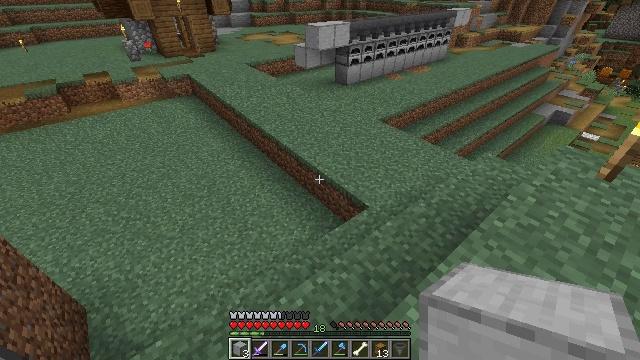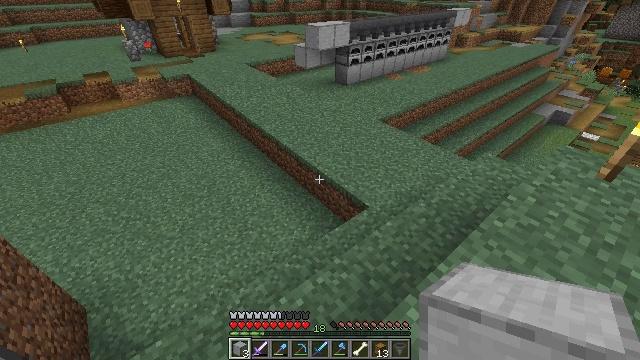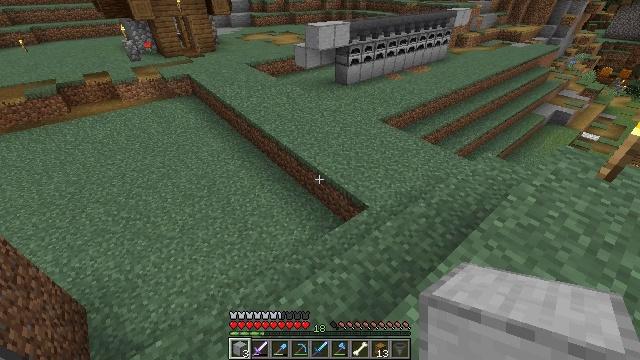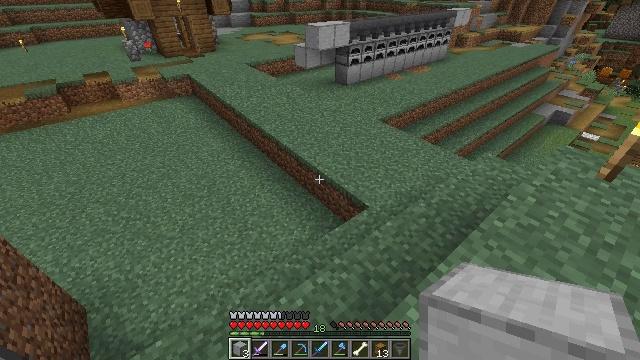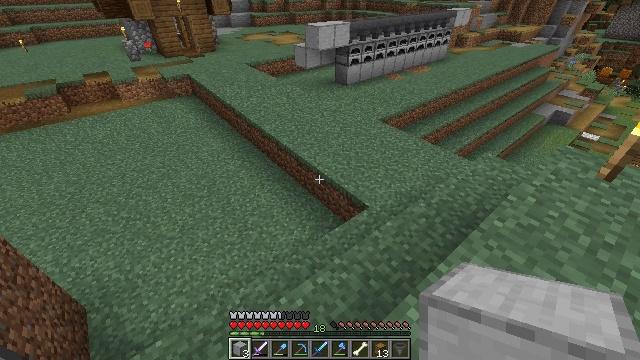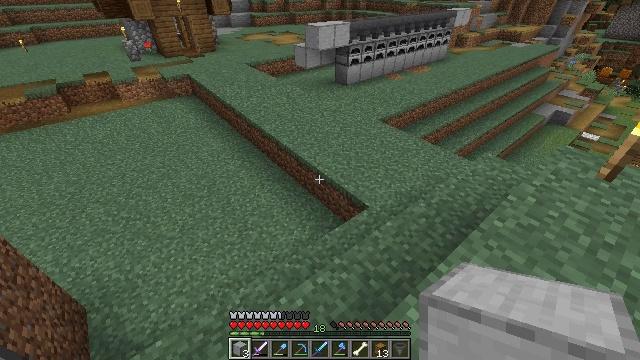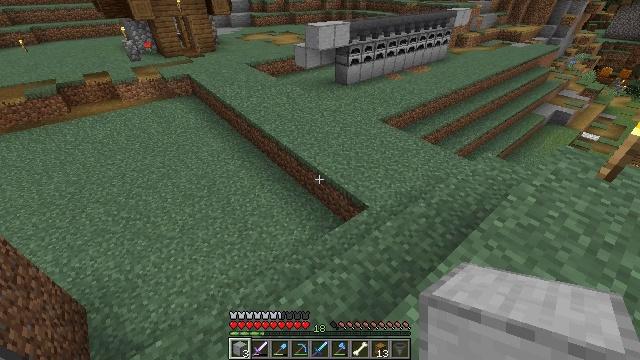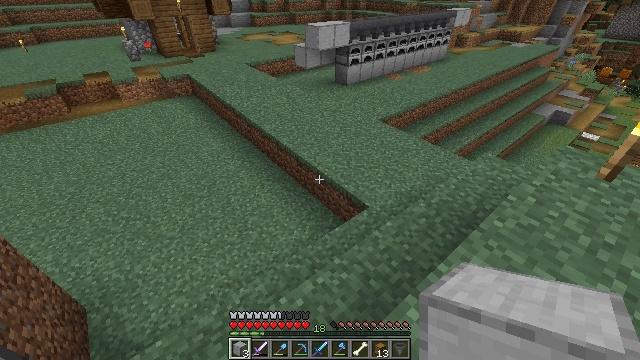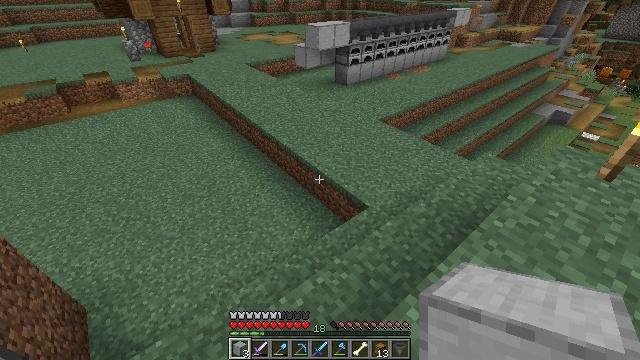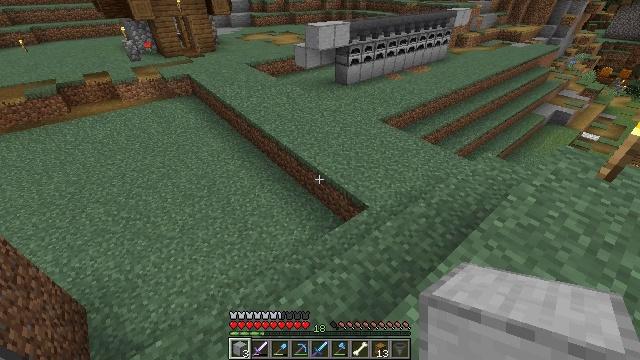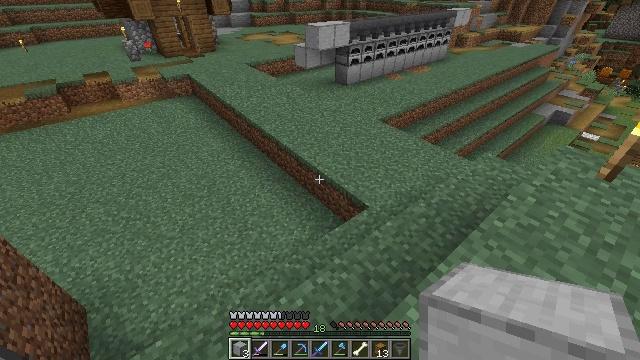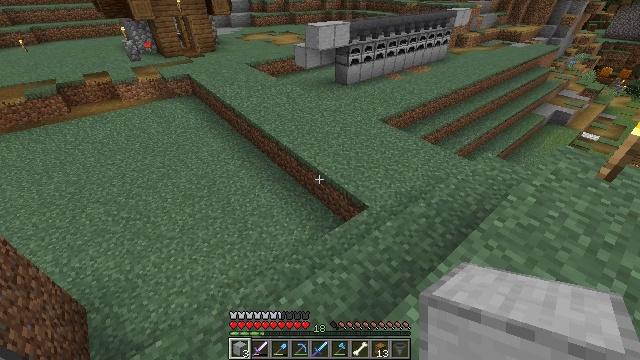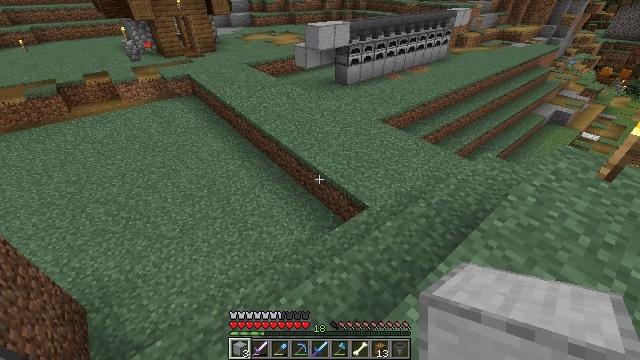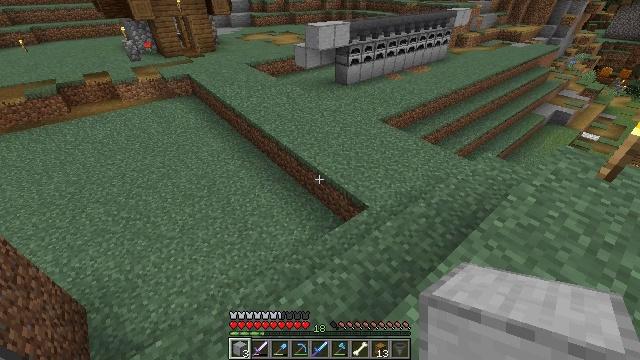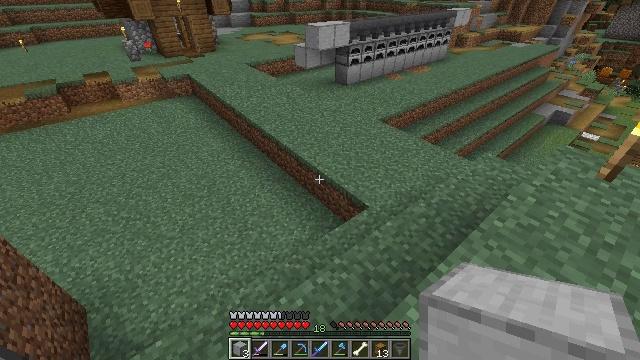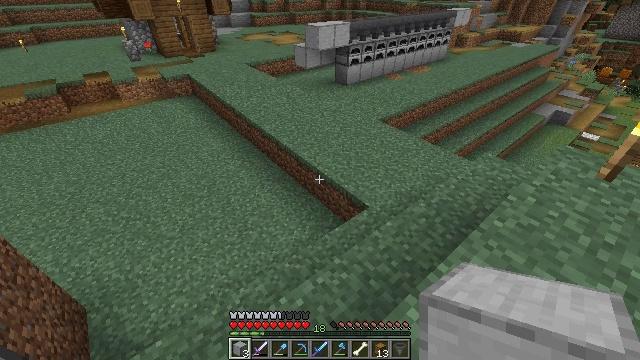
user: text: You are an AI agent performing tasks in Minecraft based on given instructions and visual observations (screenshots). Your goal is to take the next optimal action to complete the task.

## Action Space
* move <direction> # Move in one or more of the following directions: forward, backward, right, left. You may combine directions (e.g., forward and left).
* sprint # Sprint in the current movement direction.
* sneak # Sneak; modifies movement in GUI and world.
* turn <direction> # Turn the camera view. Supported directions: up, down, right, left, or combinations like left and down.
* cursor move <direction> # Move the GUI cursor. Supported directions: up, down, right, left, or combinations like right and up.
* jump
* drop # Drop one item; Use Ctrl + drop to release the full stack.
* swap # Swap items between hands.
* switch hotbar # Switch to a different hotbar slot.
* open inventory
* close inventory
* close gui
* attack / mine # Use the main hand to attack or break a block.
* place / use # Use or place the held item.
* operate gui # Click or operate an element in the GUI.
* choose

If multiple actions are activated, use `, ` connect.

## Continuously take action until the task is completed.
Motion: motion action
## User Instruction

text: Convert stone into smooth stone using the furnace.
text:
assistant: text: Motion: no_op
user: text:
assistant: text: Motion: no_op
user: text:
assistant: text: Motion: no_op
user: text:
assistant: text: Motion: no_op
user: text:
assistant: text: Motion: no_op
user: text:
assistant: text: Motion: no_op
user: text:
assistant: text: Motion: no_op
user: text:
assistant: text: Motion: no_op
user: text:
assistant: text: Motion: no_op
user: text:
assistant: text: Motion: no_op
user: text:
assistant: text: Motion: no_op
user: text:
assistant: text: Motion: no_op
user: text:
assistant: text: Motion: no_op
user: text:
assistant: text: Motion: no_op
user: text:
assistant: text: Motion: no_op
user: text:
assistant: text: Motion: no_op
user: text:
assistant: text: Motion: no_op
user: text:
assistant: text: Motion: no_op
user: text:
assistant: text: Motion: no_op
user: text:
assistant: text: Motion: no_op
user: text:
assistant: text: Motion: no_op
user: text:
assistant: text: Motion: no_op
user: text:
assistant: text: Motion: no_op
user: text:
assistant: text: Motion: no_op
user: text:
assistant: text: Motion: no_op
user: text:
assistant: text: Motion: no_op
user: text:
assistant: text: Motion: no_op
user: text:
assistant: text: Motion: no_op
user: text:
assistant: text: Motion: no_op
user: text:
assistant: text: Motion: no_op